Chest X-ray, AP view. Patient: 29 years old, sex M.
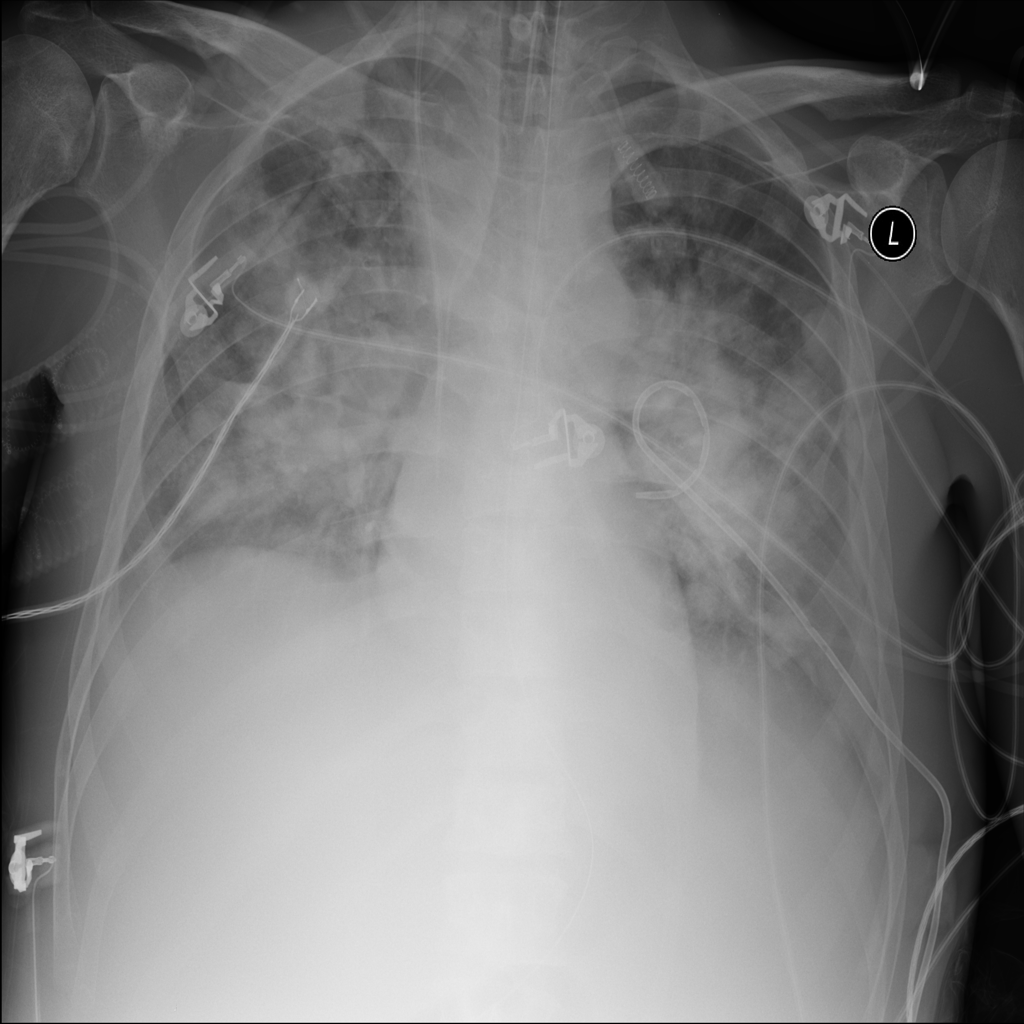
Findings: Infiltration, Nodule